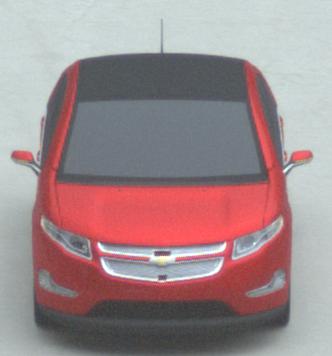
Make: Chevrolet
Model: Volt
Detailed model: Volt
Model produced from: 2011/11
Model produced until: 2014/08
Doors: 5
Color: red
Road condition: dry road
Daytime: midday
Contrast: low contrast